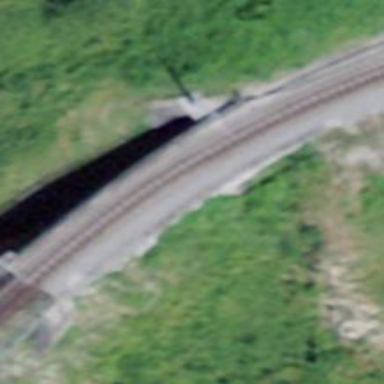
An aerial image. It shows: Narrow-gauge railway track electrified by contact line.